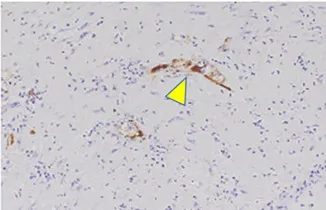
CAM5.2.
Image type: pathology (immunostaining)